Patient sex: M
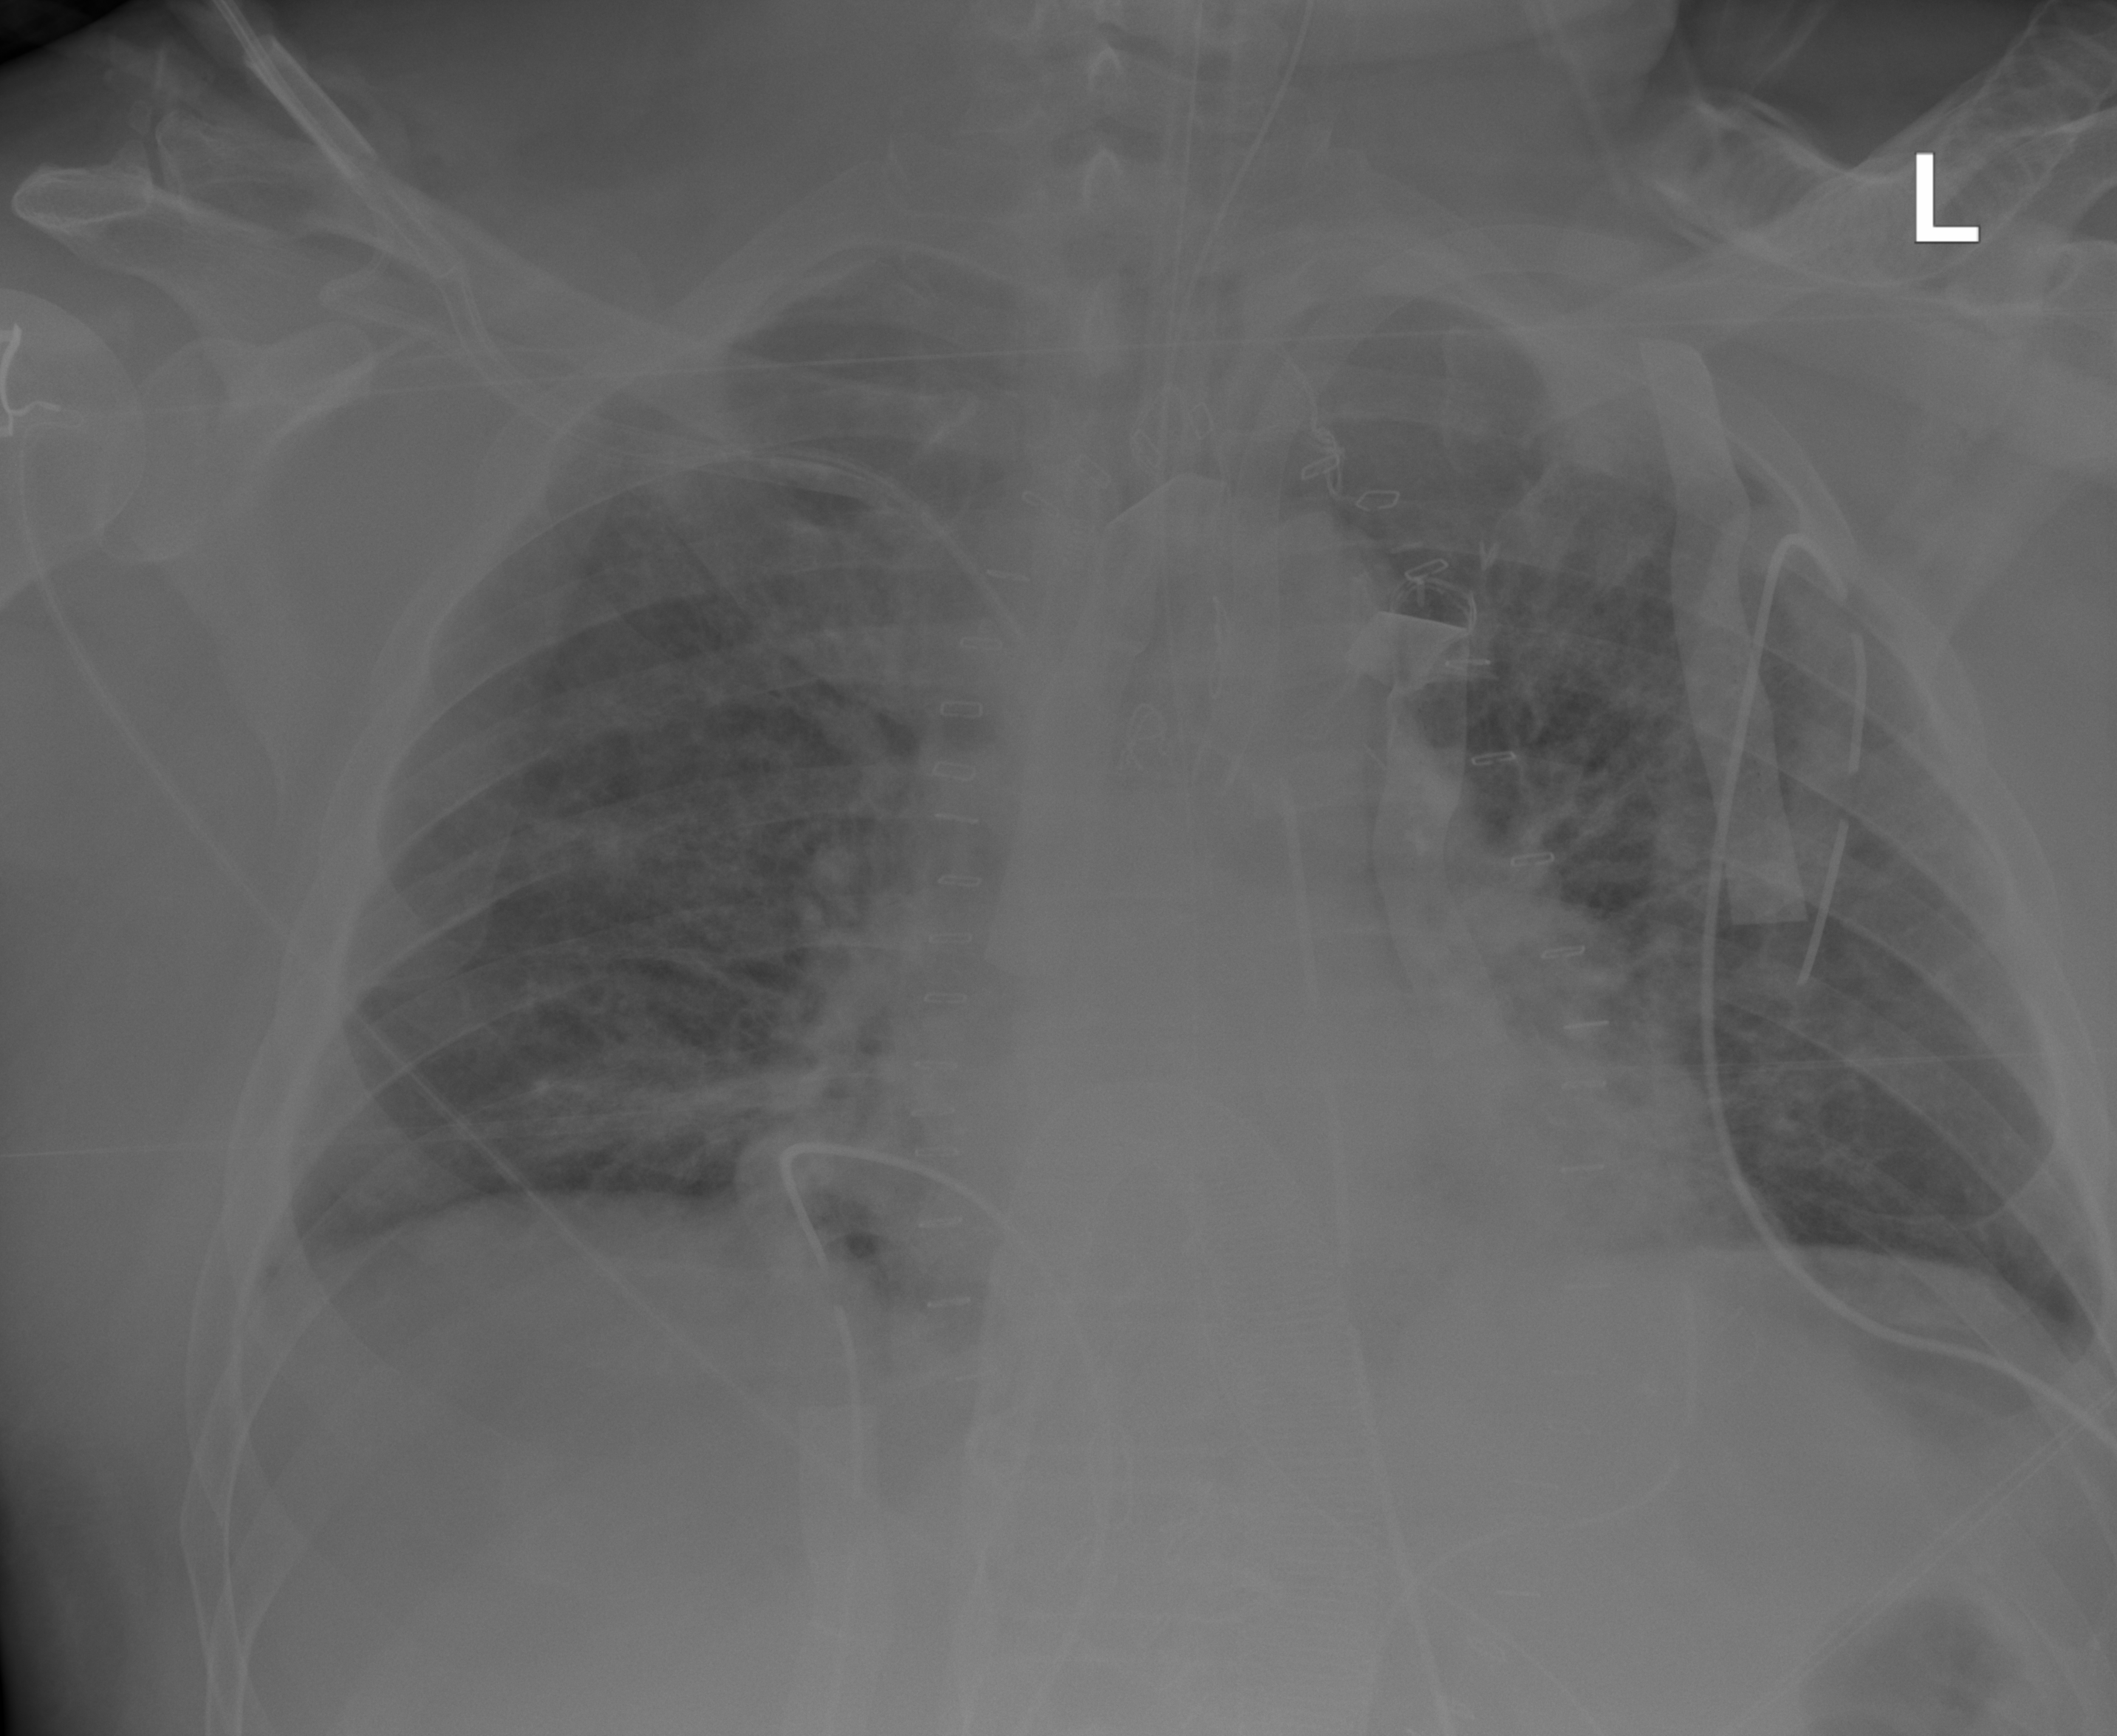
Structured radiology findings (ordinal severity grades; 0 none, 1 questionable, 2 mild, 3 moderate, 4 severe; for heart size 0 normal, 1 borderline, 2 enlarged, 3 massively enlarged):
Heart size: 2
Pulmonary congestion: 2
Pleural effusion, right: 0
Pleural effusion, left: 0
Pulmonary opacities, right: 3
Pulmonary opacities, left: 3
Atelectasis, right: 2
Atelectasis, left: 2